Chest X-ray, PA view. Patient: 41 years old, sex M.
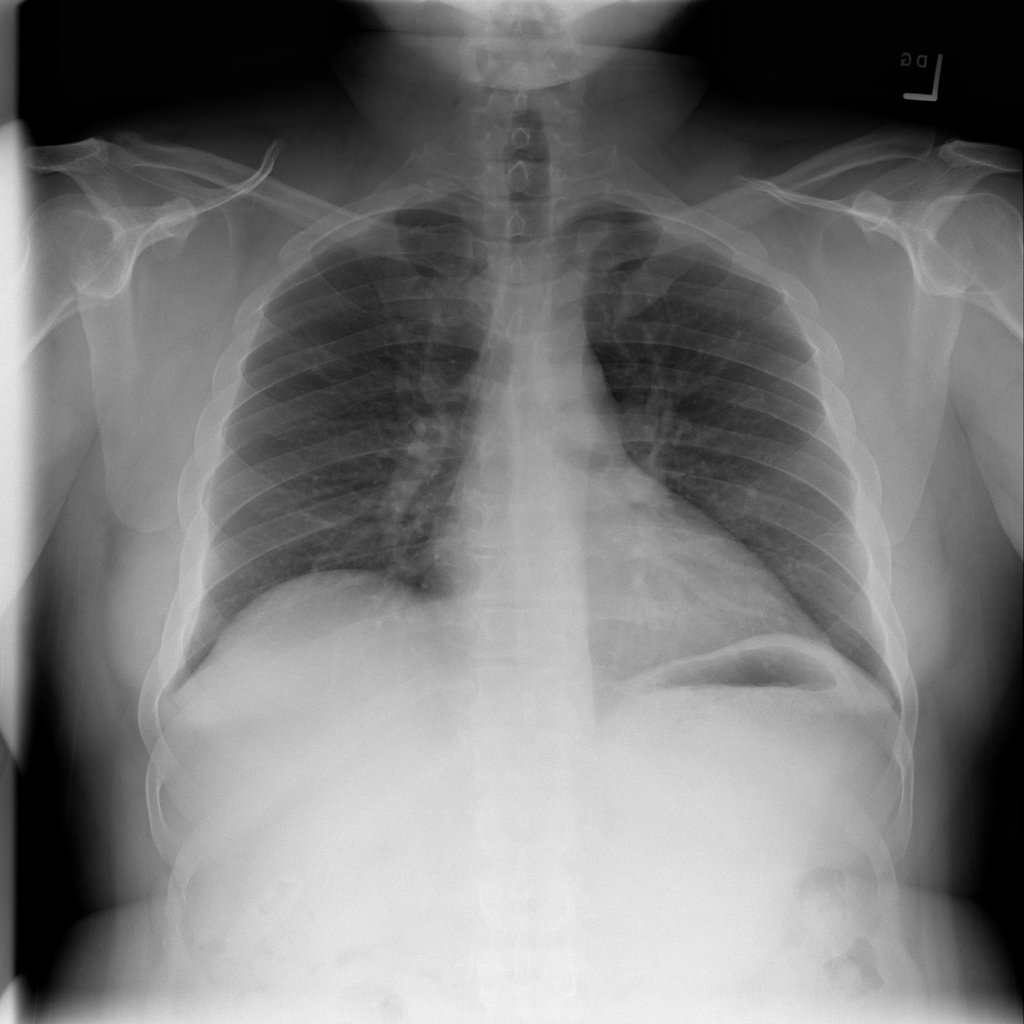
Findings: No Finding